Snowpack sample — Loveland Pass, Silver Plume, Colorado, USA (1/12/25, 11:40 AM MST)
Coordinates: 39.66, -105.88
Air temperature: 7 °F
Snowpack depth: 140 cm
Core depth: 10 cm
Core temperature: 41 °F
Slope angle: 11°, slope face: 30°
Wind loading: high
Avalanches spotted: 2
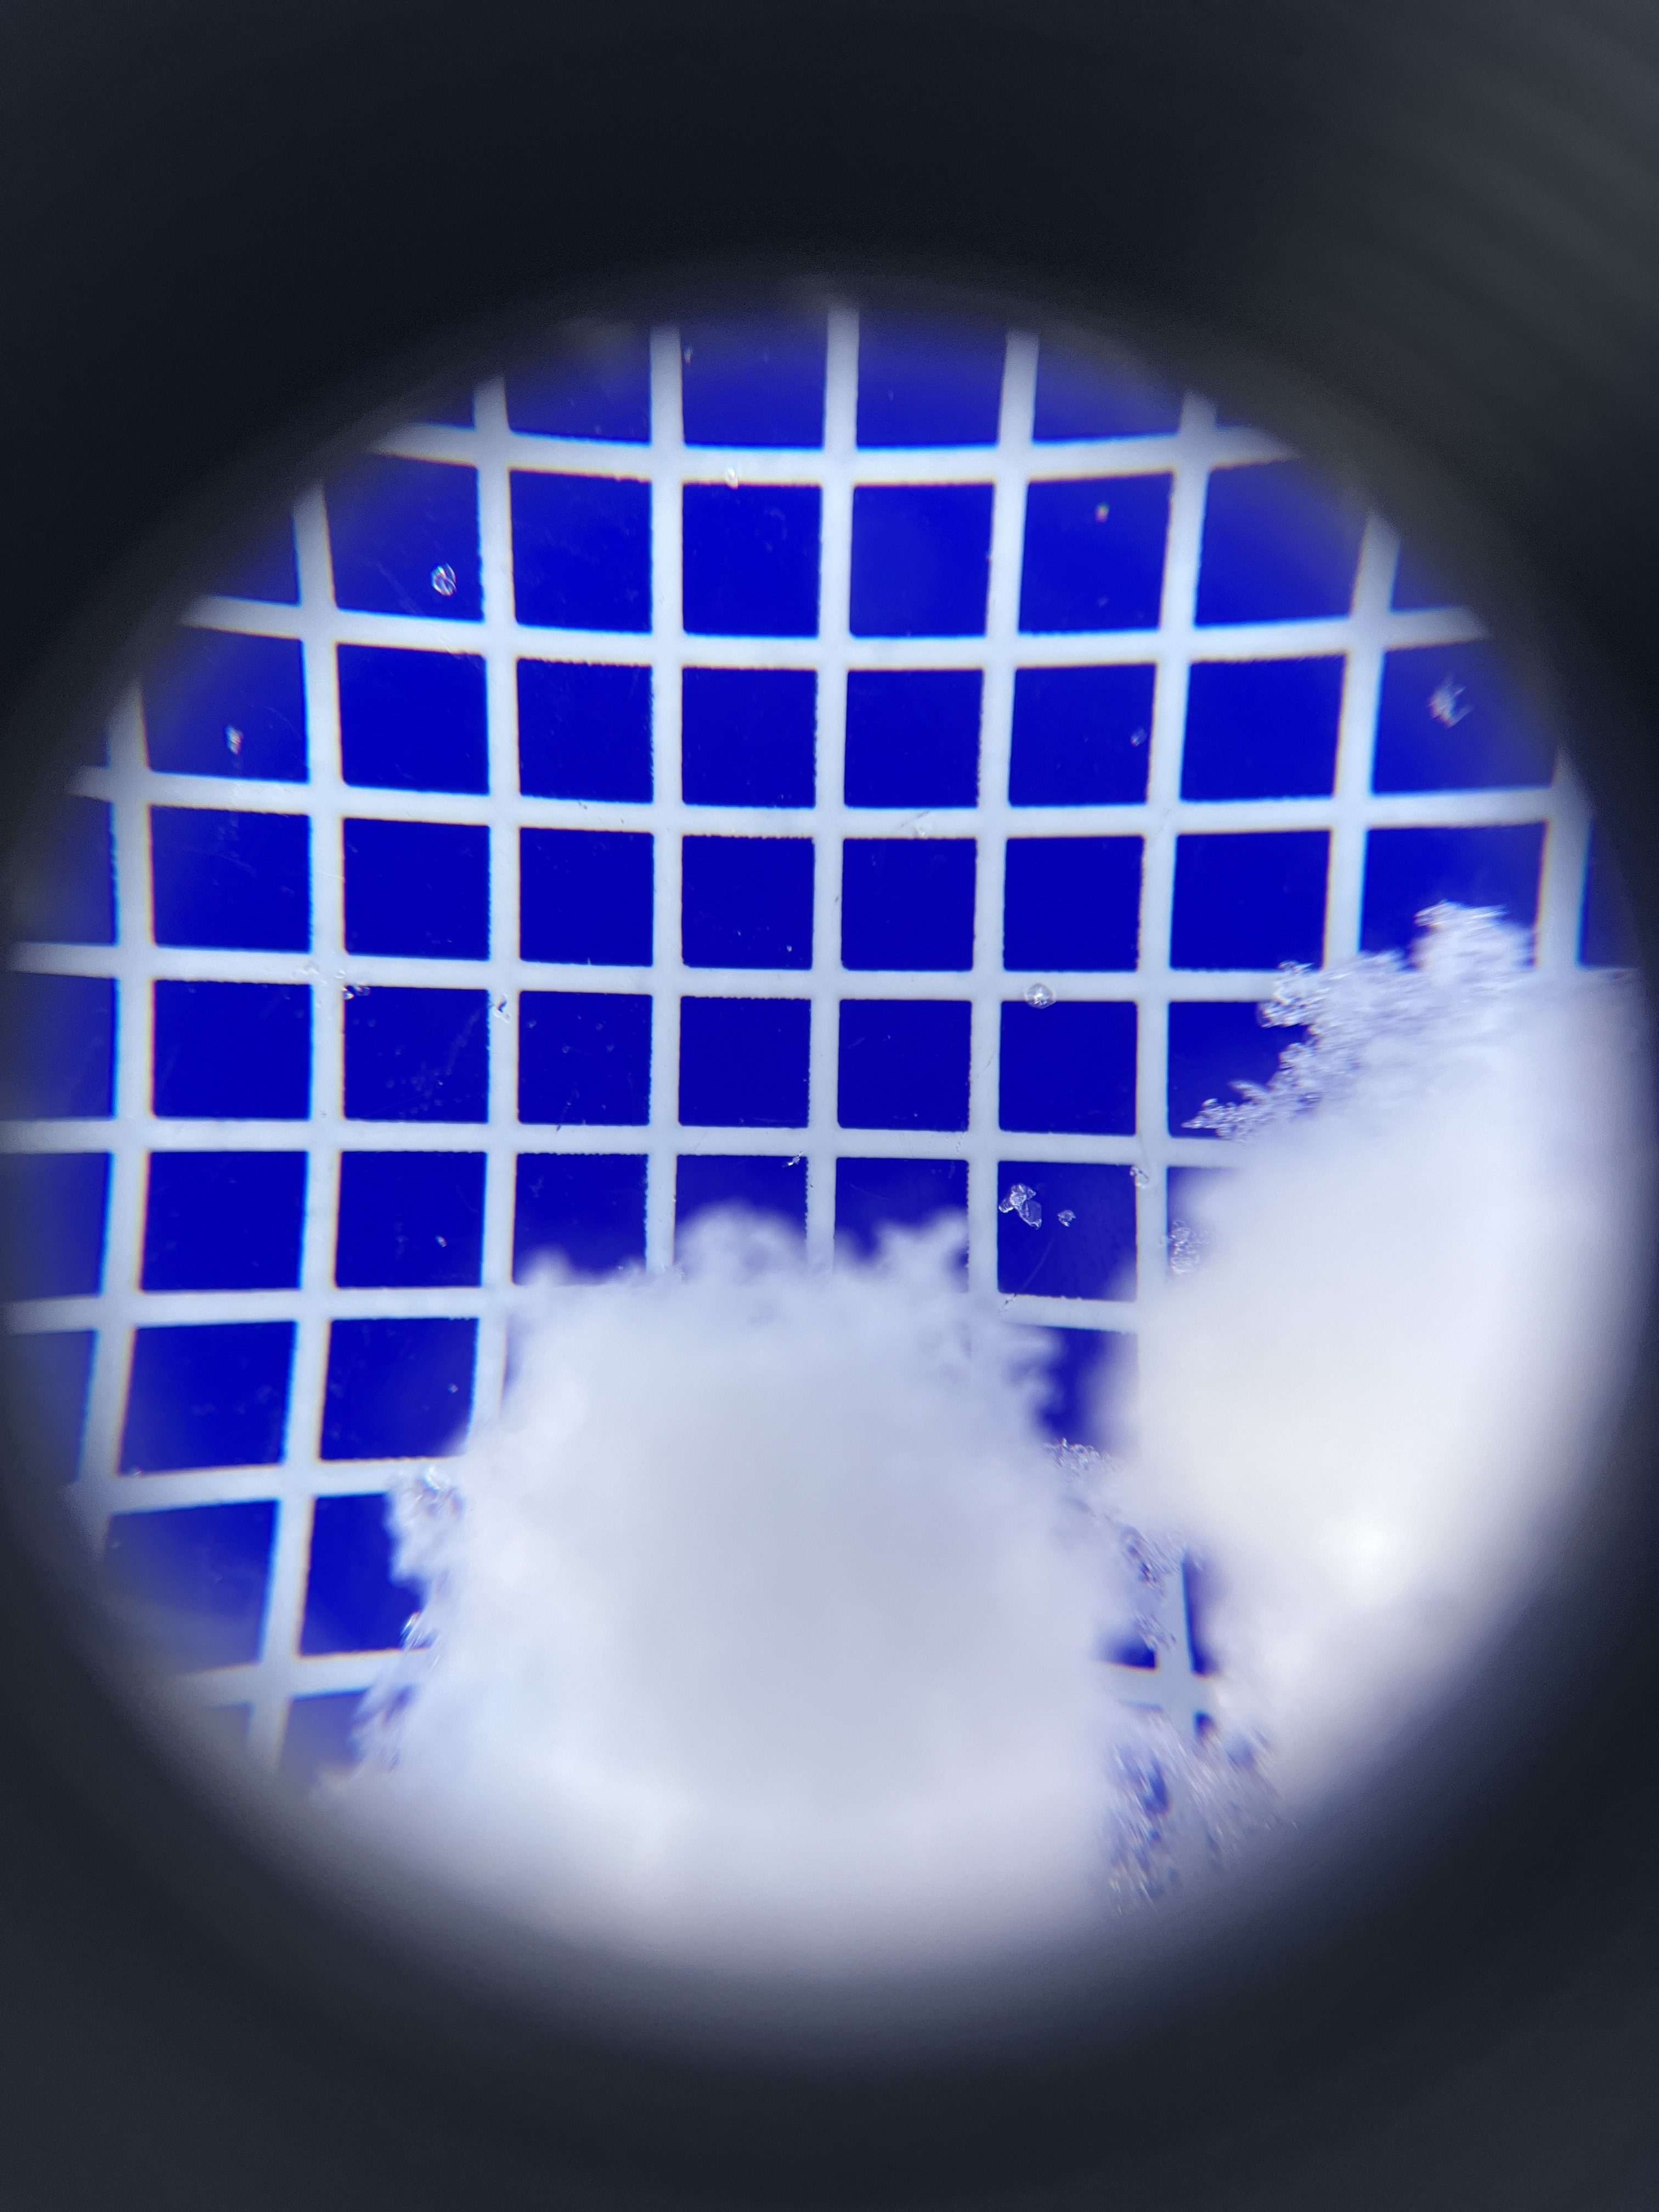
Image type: magnified_profile
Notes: Pilot using slightly modified coring method that took too large segment for snow profile picturing, advised not to use in higher level models. Two avalanche on south face nearby, partially cloudy with light snow in the last 24 hours. Lots of wind loading on eastern features.